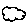
Label: cloud